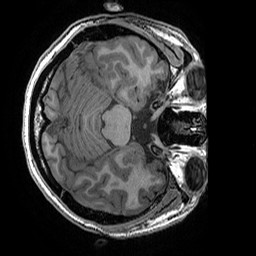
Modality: T1w
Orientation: axial
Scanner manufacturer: ge
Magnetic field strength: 3 T
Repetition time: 0.008184 s
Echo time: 0.003192 s